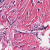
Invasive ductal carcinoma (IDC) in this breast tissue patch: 0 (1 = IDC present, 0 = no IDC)